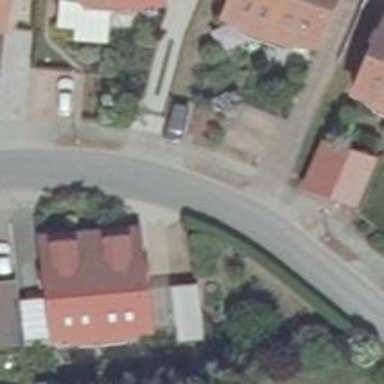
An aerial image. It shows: Asphalt road in residential area.